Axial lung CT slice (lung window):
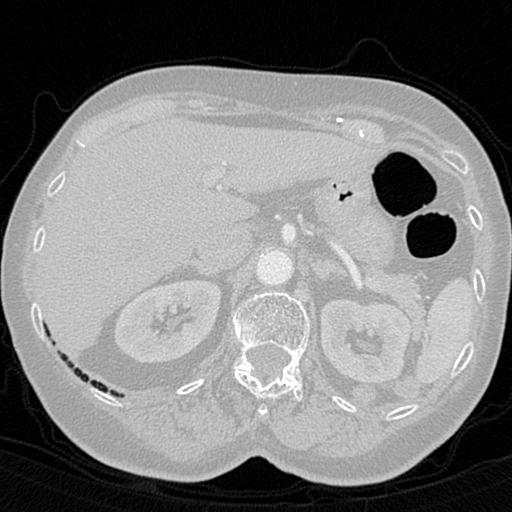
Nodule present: no